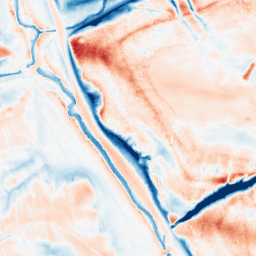
Category: classical
Decomposition family: gaussian_anisotropic
Decomposition parameters: sigma_x: 5
sigma_y: 10
Upsampling method: bicubic
Upsampling parameters: scale: 8
Upsampling scale: 8